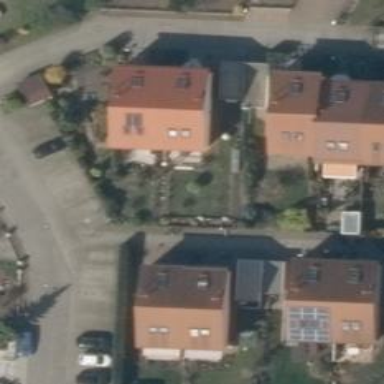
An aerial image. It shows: Residential road with asphalt surface.